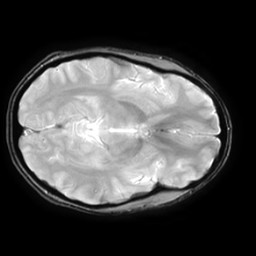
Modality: T2starw
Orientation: axial
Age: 28
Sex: female
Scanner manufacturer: ge
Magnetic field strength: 3 T
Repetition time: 0.65 s
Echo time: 0.02 s